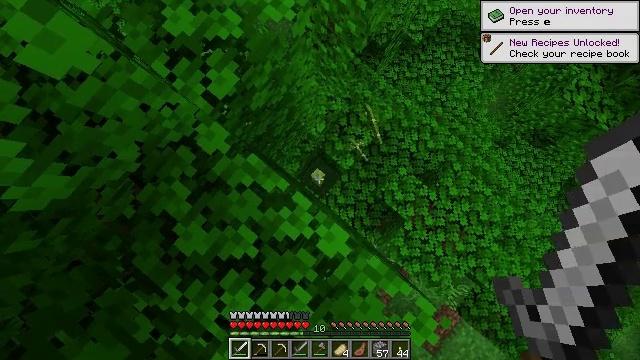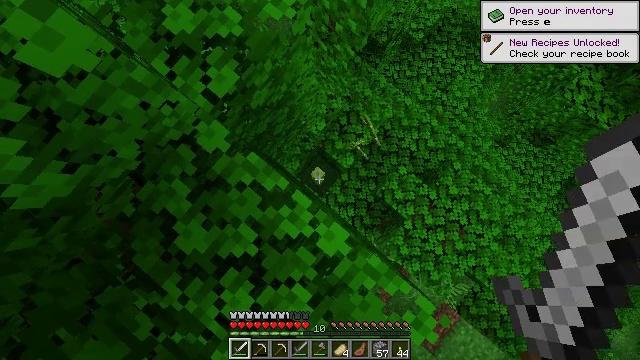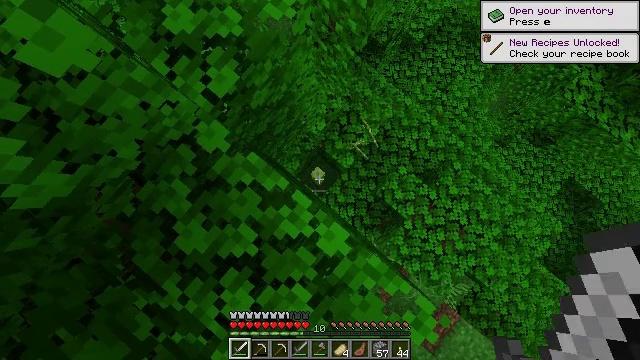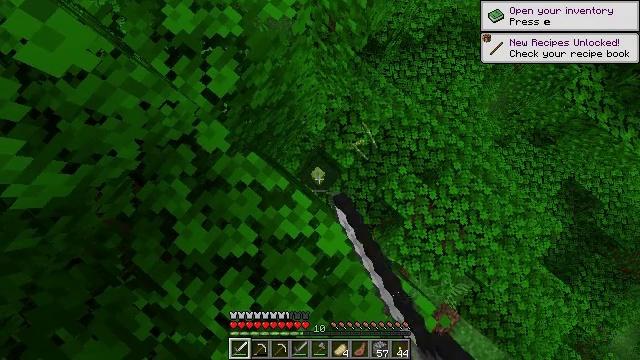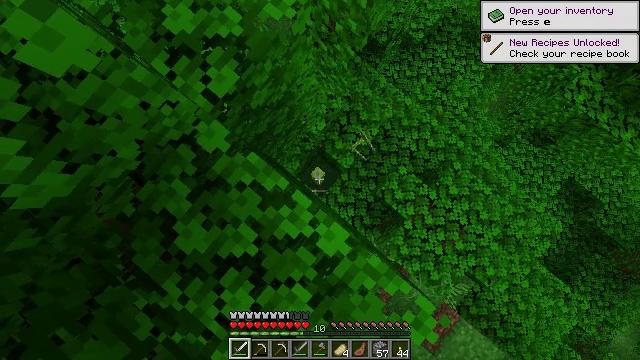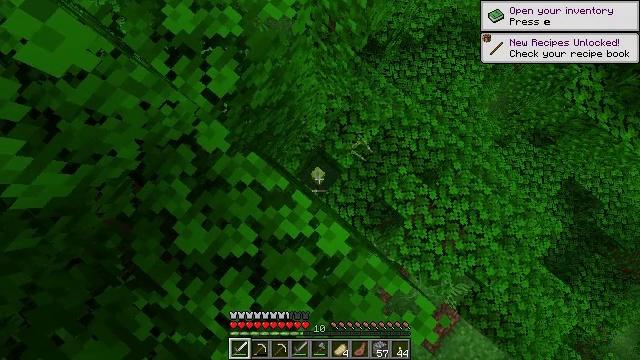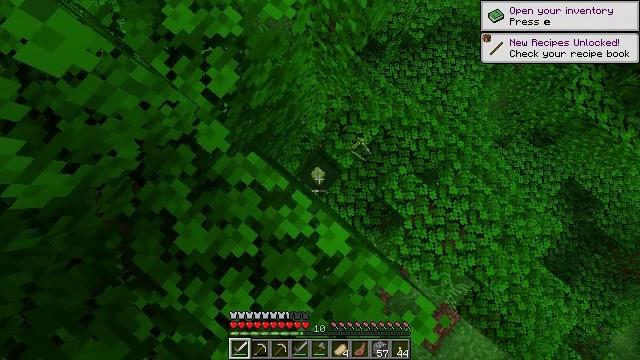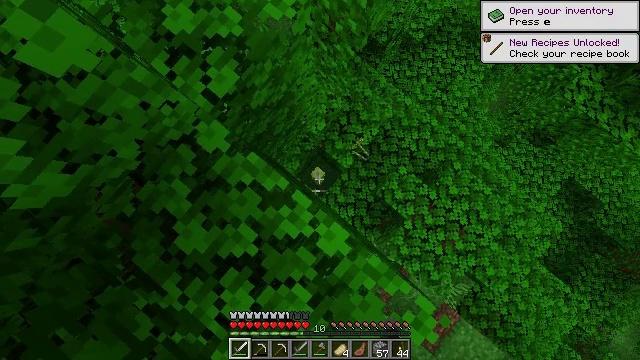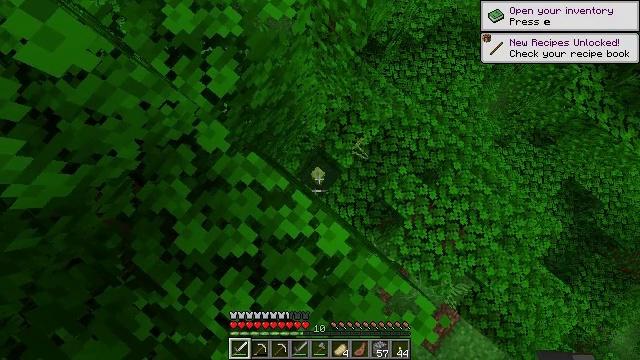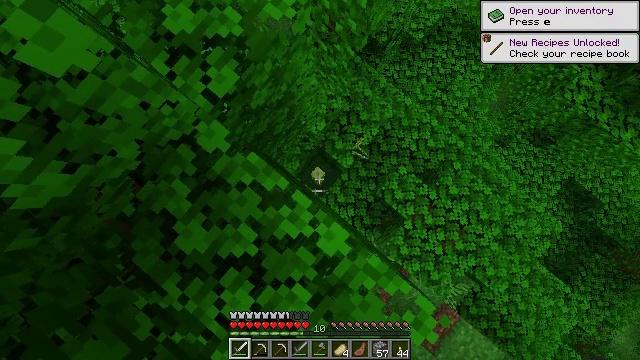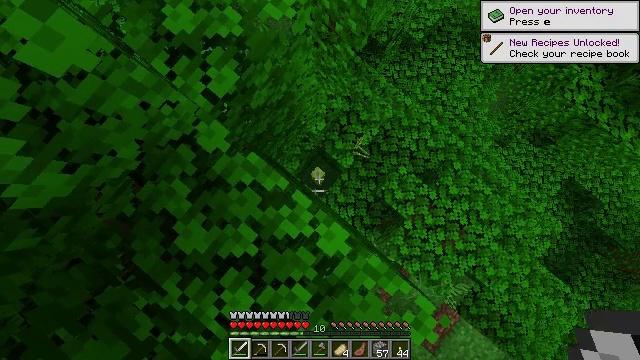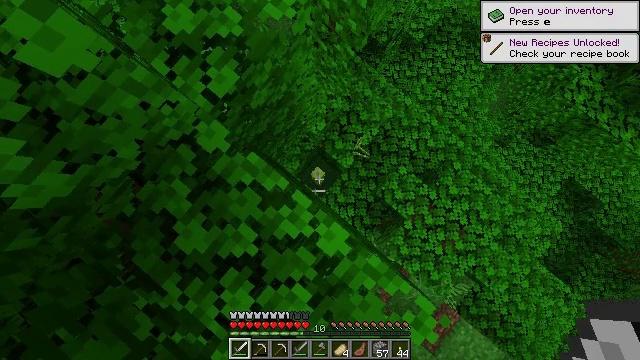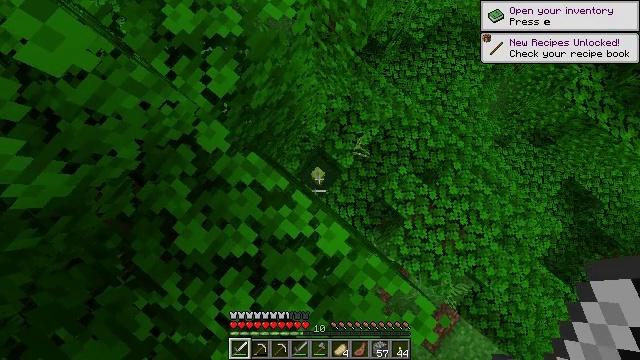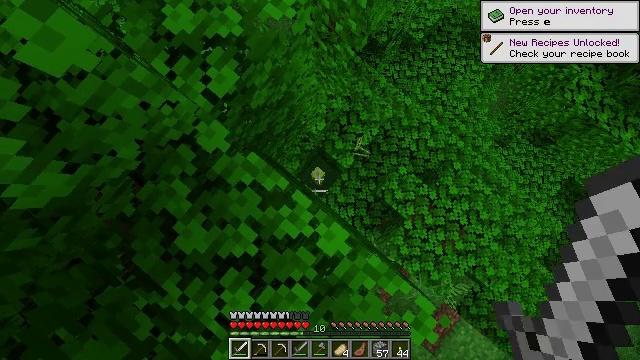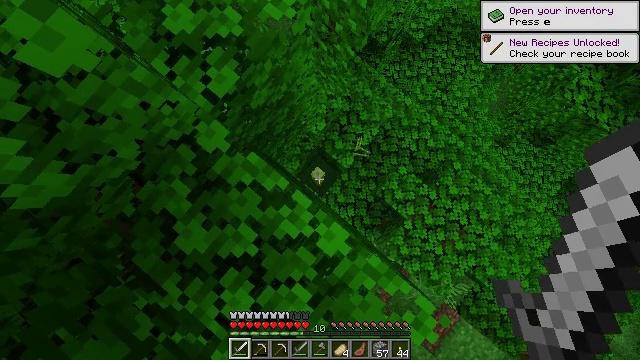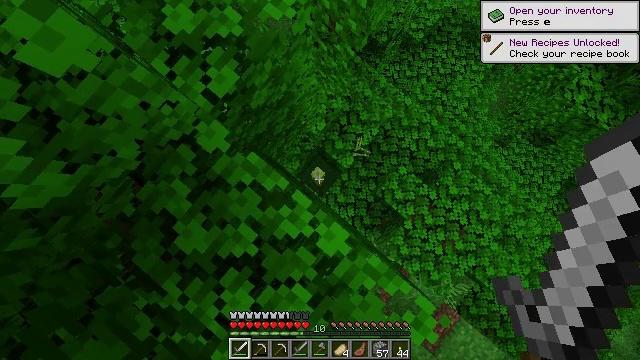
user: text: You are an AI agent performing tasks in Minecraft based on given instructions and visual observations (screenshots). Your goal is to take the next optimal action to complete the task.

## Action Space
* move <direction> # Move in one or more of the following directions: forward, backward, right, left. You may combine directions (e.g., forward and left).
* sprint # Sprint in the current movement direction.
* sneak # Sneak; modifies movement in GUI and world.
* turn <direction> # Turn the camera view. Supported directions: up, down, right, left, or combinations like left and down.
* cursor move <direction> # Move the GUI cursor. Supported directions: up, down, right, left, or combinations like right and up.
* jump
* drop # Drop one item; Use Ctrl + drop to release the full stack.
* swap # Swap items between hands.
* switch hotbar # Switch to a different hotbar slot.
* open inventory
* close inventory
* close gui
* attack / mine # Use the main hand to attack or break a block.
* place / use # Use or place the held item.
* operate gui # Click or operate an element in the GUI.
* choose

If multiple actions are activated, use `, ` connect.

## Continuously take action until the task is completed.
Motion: motion action
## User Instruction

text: Break the bamboo stalk.
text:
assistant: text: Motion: no_op
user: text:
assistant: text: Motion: attack / mine
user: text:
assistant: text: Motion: attack / mine
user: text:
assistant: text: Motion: attack / mine
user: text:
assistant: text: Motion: no_op
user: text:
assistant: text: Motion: no_op
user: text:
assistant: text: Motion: no_op
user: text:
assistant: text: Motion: no_op
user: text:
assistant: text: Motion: no_op
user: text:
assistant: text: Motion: no_op
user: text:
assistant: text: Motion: no_op
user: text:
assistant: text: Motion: no_op
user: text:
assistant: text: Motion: no_op
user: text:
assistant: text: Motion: no_op
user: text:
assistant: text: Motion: no_op
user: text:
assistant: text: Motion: no_op
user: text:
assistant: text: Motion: move forward
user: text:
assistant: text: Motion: move forward
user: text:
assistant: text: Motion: no_op
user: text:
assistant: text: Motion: no_op
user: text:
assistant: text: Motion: no_op
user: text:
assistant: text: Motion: no_op
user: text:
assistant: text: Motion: no_op
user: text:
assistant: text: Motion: no_op
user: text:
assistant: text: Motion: no_op
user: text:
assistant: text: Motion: no_op
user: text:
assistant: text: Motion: no_op
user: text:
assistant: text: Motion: no_op
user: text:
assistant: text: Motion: no_op
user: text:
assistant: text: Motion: no_op